Question: Is there a way in IntelliJ IDEA to delete previously used projects? I am referring to a list on the main page when the application starts. Please look at the image.

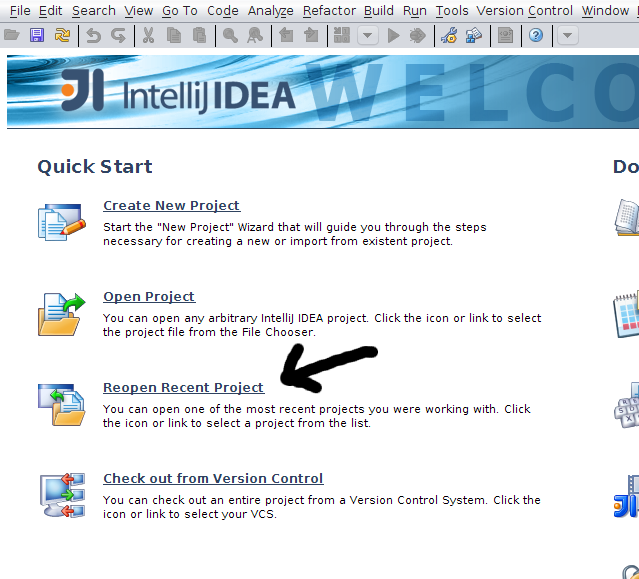
Answer: 'File -> Open Recent -> Clear List'
Edit: For versions of 2016+ this is no longer available. Use <URL> -> del